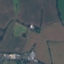
Land use / land cover: Pasture